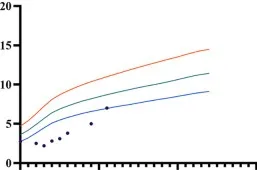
Growth charts of case 1 and case 2. (B) Is the weight growth curve of case 1.
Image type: chart (chart)